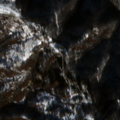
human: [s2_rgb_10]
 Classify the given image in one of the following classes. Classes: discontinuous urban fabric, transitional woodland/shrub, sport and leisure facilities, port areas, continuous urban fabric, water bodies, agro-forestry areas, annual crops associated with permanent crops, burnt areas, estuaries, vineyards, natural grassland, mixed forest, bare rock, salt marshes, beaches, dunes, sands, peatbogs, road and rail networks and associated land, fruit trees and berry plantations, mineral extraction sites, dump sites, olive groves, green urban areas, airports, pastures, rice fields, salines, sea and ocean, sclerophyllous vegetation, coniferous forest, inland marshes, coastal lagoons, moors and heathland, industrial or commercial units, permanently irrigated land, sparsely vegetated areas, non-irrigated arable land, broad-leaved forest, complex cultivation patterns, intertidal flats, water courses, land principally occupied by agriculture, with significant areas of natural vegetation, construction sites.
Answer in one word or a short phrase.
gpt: land principally occupied by agriculture, with significant areas of natural vegetation, broad-leaved forest